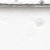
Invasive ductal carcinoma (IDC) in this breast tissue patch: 0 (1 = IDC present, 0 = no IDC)